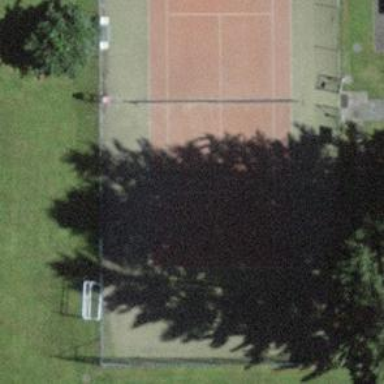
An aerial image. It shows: Tennis court on the leisure land pitch.